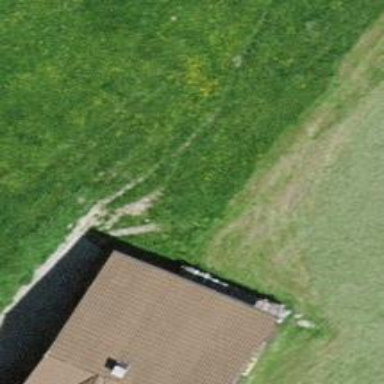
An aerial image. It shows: Path covered with grass.